Question: I'm tring to get the sample on <URL>

Here is the code I've placed on the page:
'''
<?php
$app_id = 'YOUR_APP_ID';
$app_secret = 'YOUR_APP_SECRET';
$my_url = 'POST_AUTH_URL';
$code = $_REQUEST["code"];
//auth user
if(empty($code)) {
$dialog_url = 'https://www.facebook.com/dialog/oauth?client_id='
. $app_id . '&redirect_uri=' . urlencode($my_url) ;
echo("<script>top.location.href='" . $dialog_url . "'</script>");
}
//get user access_token
$token_url = 'https://graph.facebook.com/oauth/access_token?client_id='
. $app_id . '&redirect_uri=' . urlencode($my_url)
. '&client_secret=' . $app_secret
. '&code=' . $code;
$access_token = file_get_contents($token_url);
// Run fql query
$fql_query_url = 'https://graph.facebook.com/'
. '/fql?q=SELECT+uid2+FROM+friend+WHERE+uid1=me()'
. '&' . $access_token;
$fql_query_result = file_get_contents($fql_query_url);
$fql_query_obj = json_decode($fql_query_result, true);
//display results of fql query
echo '<pre>';
print_r("query results:");
print_r($fql_query_obj);
echo '</pre>';
'''
How could I start to debug this? The debug tool was no help
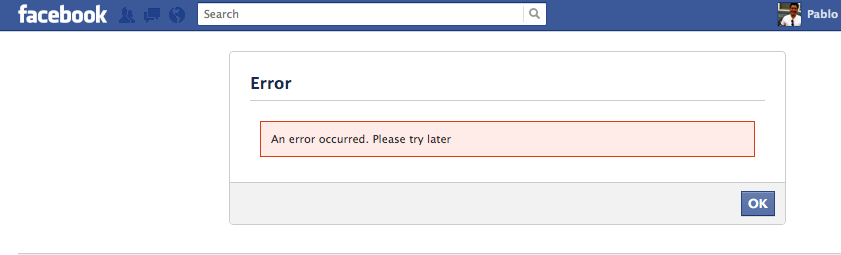
Answer: Your error doesn't related to FQL at all and displayed because Facebook fail to load your application. Ensure you have configured properly both "Canvas URL" and "Secure Canvas URL".